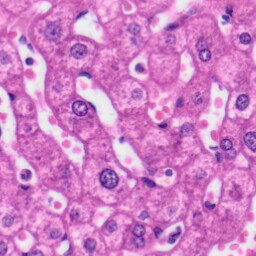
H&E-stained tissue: Liver